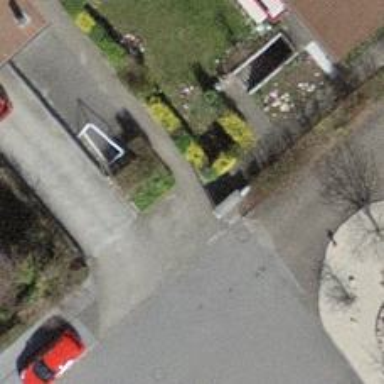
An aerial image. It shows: Footway made of paving stones.